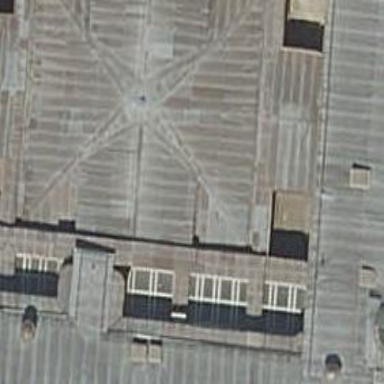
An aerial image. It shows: Building with hipped roof made of metal.